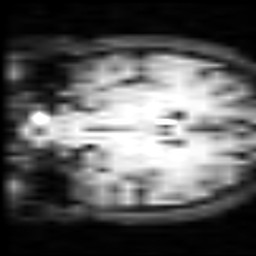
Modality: inplaneT2
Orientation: coronal